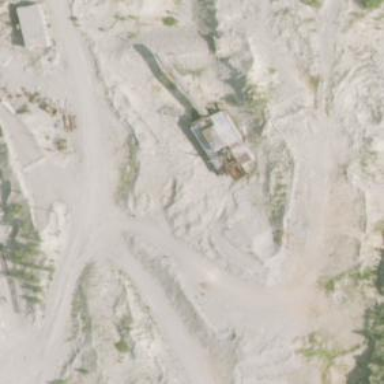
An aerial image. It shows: Quarry area.